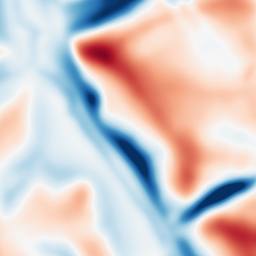
Category: multiscale
Decomposition family: dog
Decomposition parameters: sigma_low: 5
sigma_high: 20
Upsampling method: quartic
Upsampling parameters: scale: 2
Upsampling scale: 2